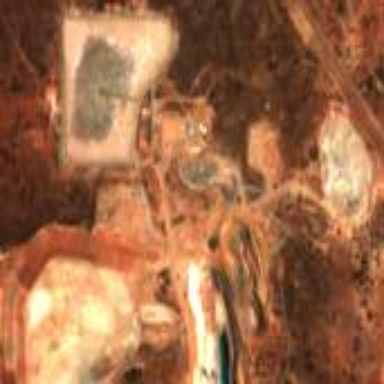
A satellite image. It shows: Industrial area used for mining operations.